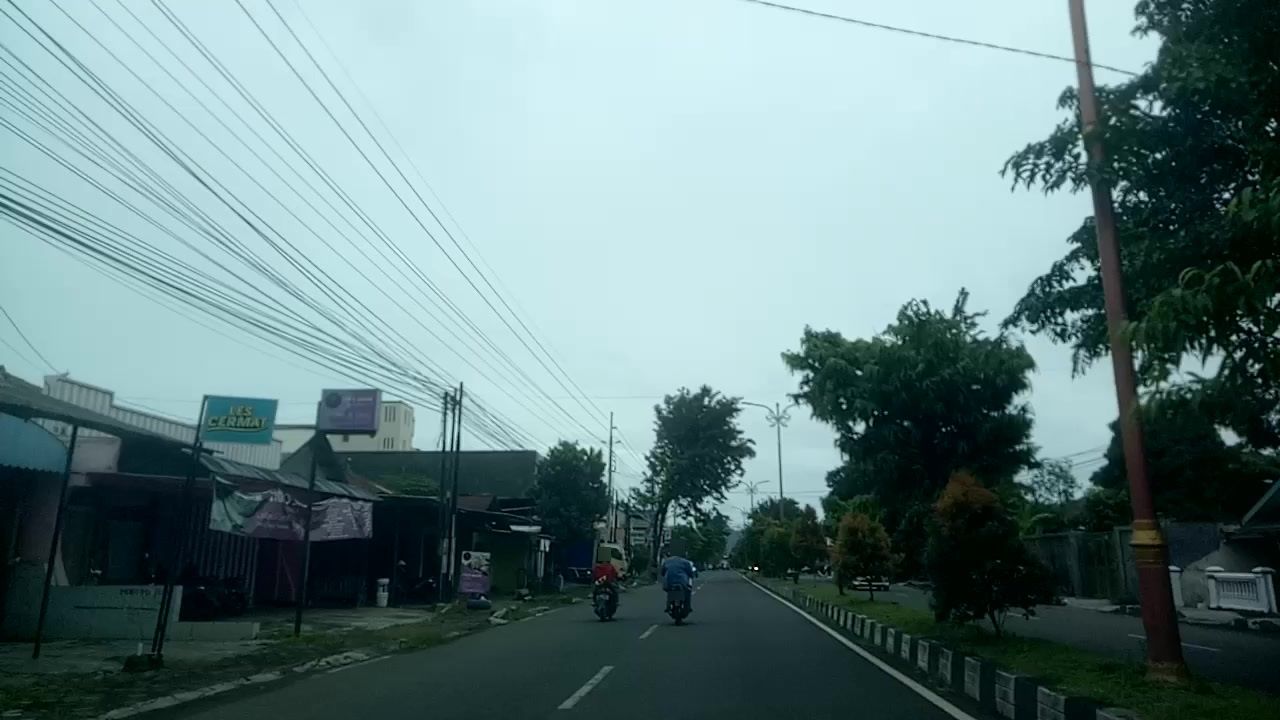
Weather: clear
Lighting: day
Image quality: good
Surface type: driving surface
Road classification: secondary
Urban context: urban centre
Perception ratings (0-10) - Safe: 4.68, Lively: 7.29, Beautiful: 5.92, Boring: 2.9, Depressing: 3.81, Wealthy: 3.89